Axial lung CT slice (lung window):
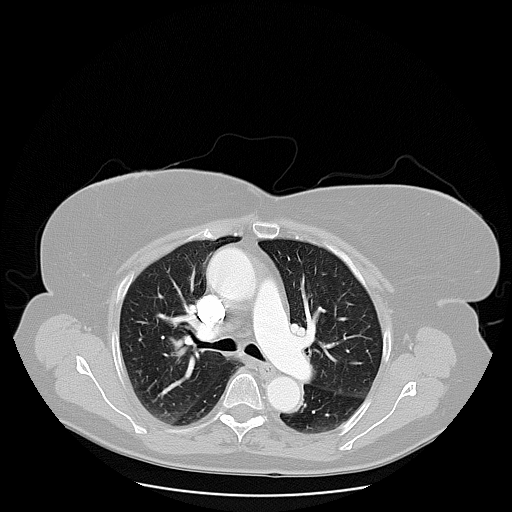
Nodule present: no